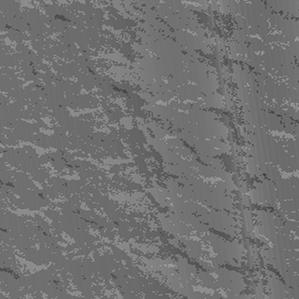
Label: frost